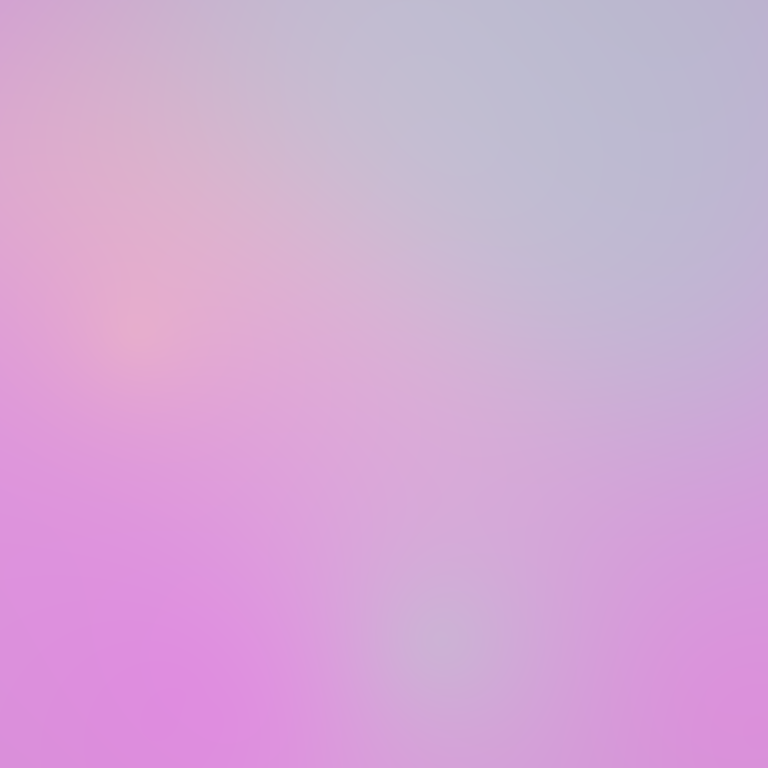
Abstract light effect, smooth gradient from soft pink to light lavender, serene atmosphere, diffuse glow, no room, no furniture, no objects.